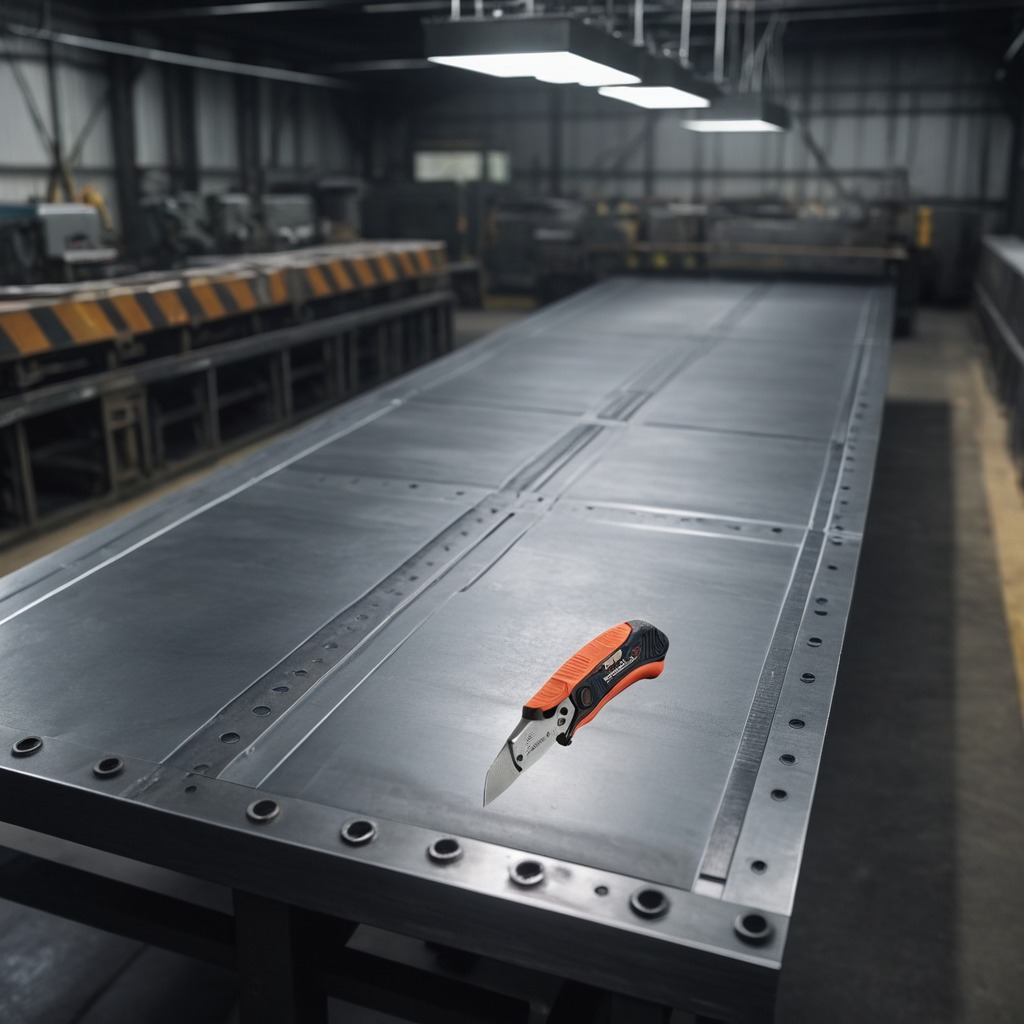
A utility knife is lying on a cold steel table in a mining workshop.